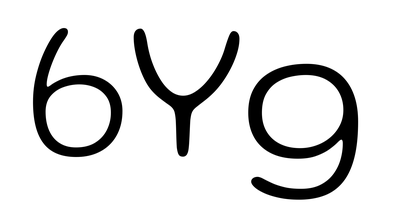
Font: Gluten_ExtraLight